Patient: sex F, age 39
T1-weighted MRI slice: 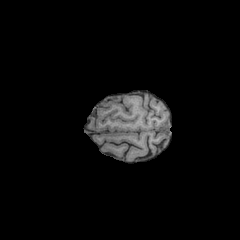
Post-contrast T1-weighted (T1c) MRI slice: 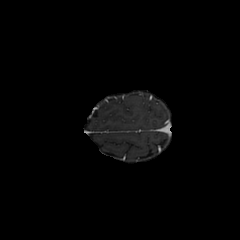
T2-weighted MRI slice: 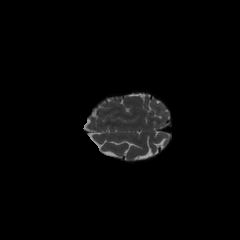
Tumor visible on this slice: no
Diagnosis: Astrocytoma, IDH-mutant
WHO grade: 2